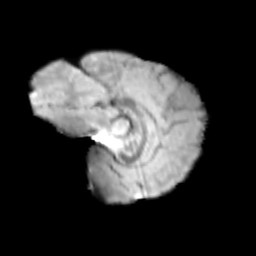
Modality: T2w
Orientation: sagittal
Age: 10
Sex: female
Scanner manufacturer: siemens
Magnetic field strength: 3 T
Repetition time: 3.8 s
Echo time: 0.07 s